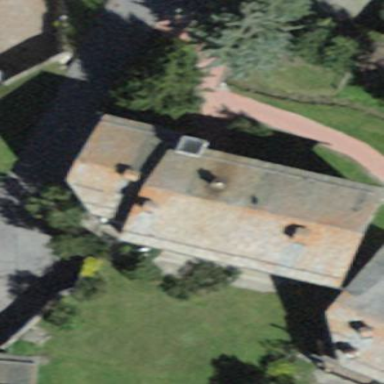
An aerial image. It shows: Part of building.